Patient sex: M
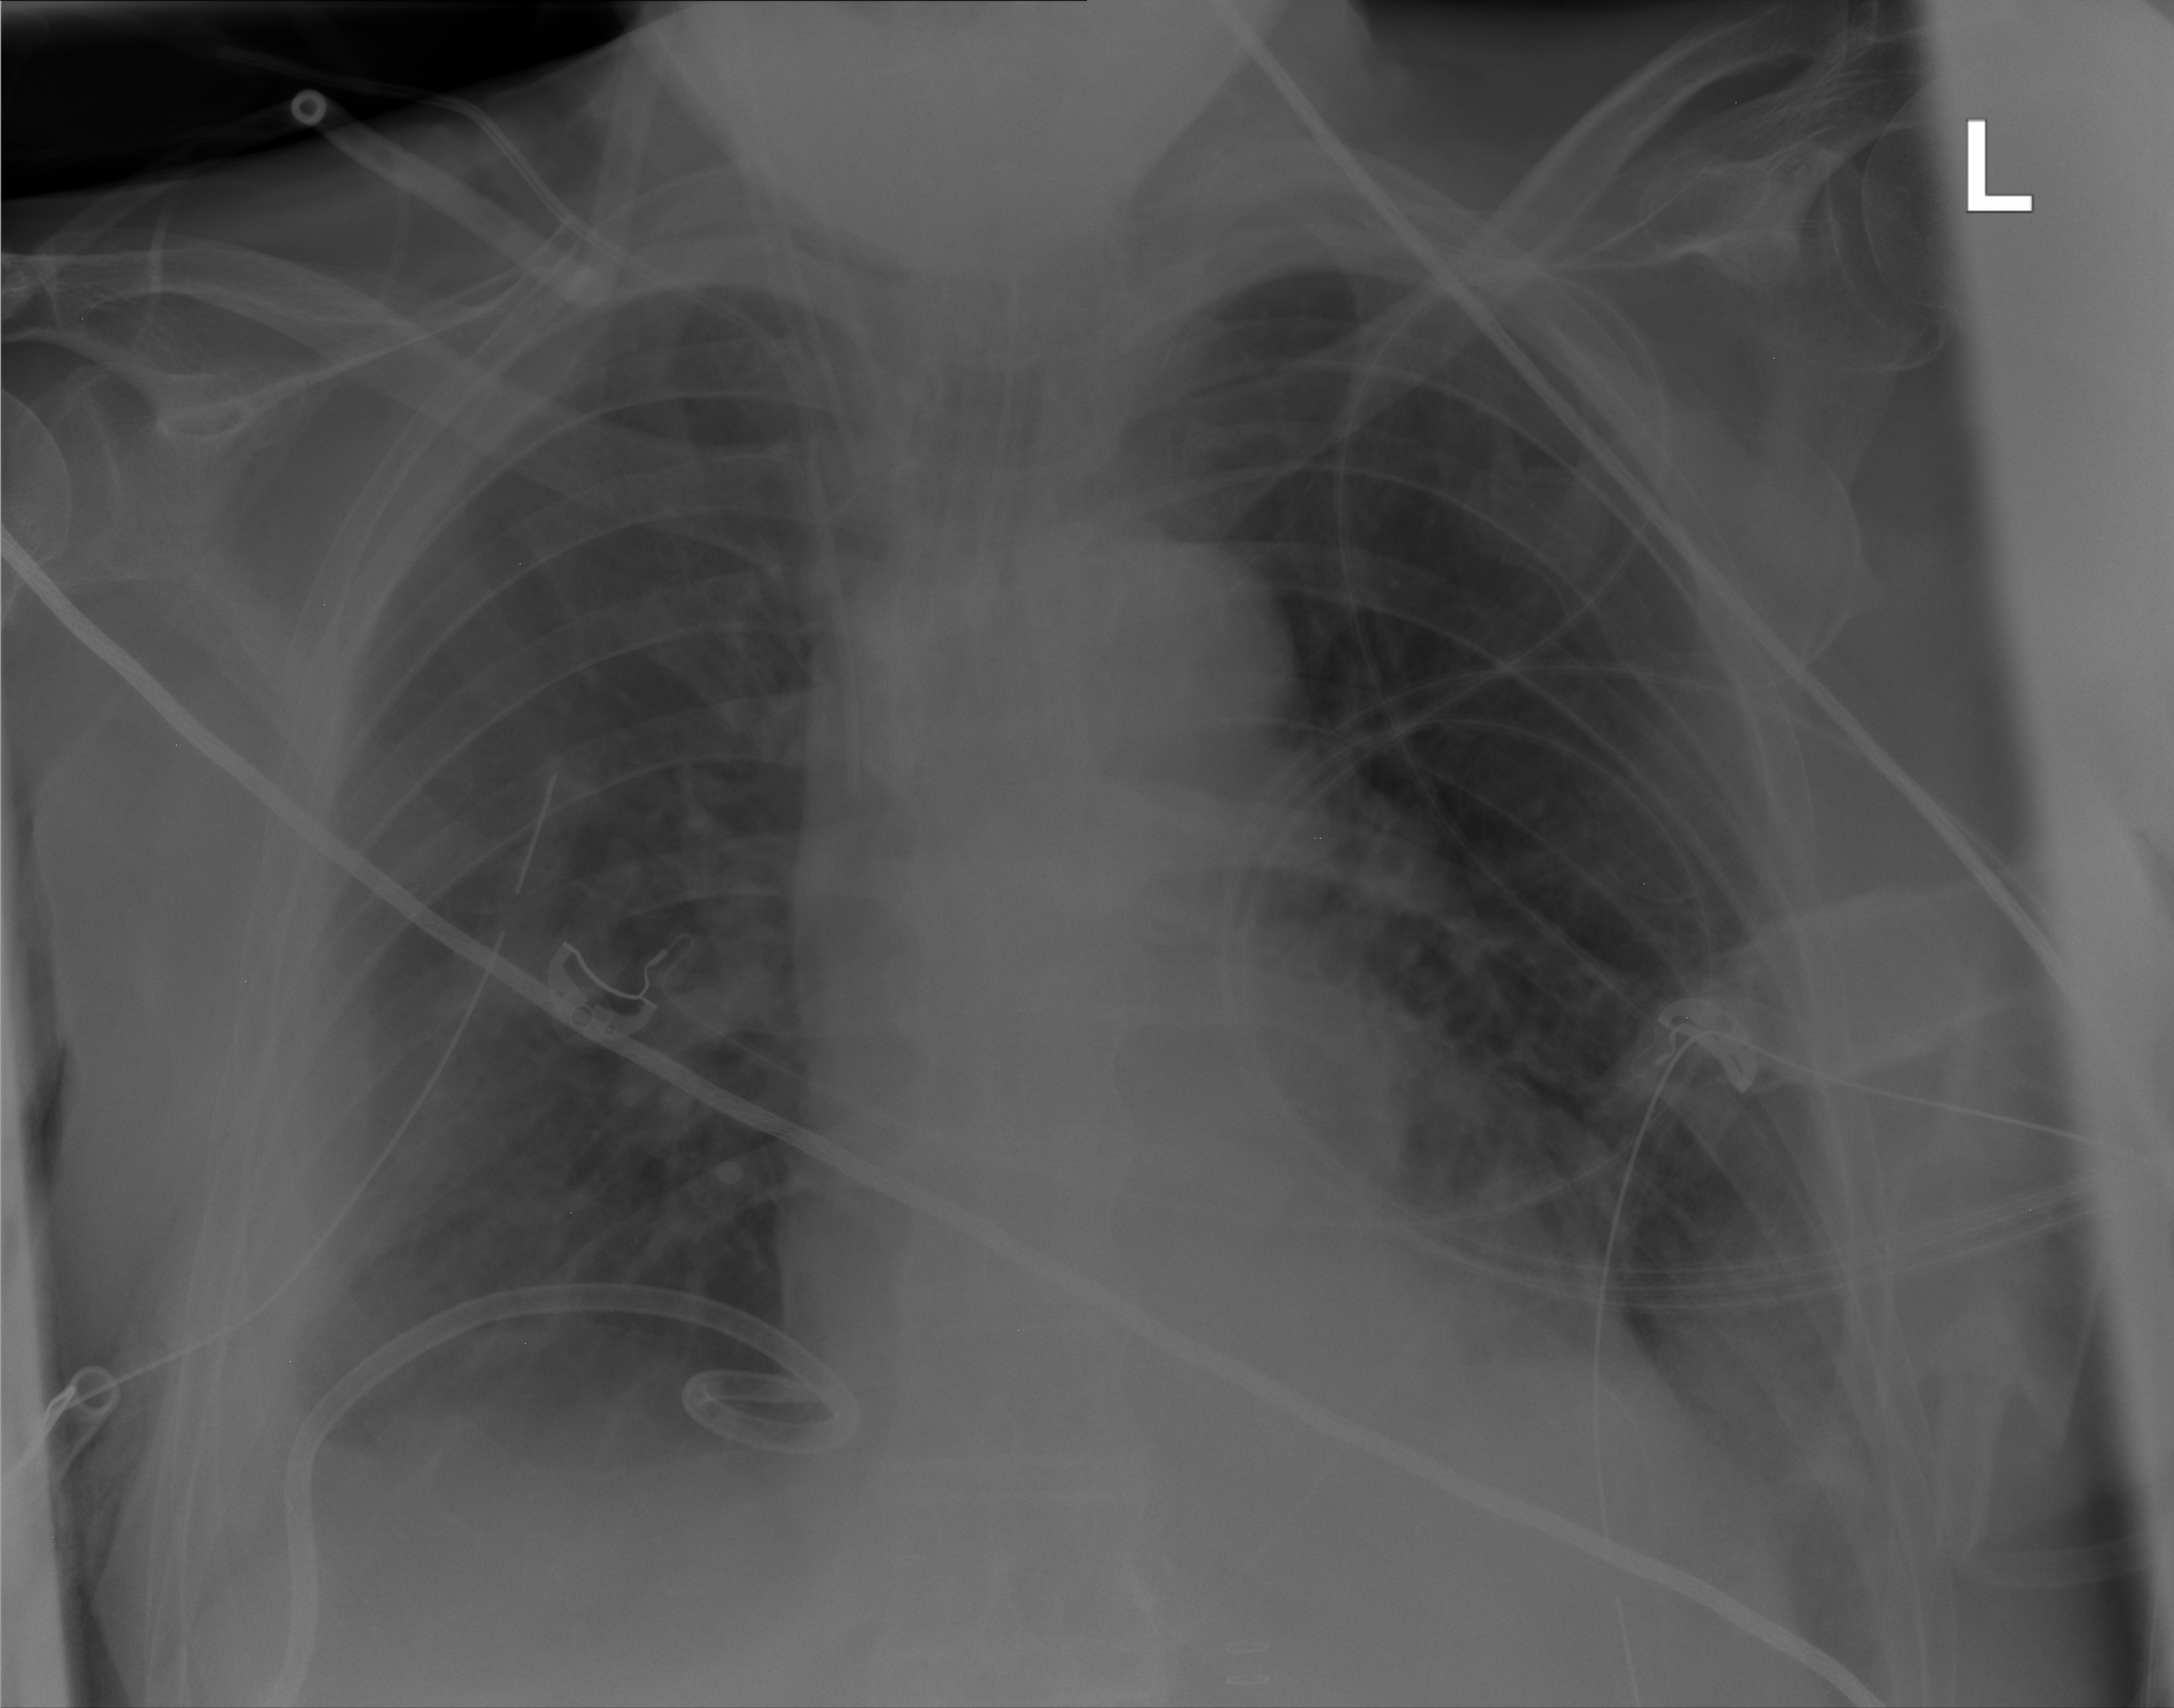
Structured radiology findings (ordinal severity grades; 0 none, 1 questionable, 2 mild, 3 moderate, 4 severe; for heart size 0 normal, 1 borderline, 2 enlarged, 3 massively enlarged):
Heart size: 2
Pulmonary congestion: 2
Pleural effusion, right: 2
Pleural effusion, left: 2
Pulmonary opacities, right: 0
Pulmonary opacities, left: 0
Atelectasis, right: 2
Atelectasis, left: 2